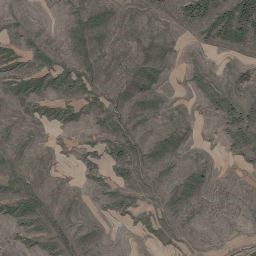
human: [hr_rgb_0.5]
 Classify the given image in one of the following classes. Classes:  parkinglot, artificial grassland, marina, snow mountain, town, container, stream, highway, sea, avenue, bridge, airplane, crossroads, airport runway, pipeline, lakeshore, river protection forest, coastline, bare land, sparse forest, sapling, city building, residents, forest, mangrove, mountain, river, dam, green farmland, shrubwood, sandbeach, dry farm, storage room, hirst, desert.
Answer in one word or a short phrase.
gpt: mountain